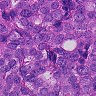
Metastatic tissue present: yes